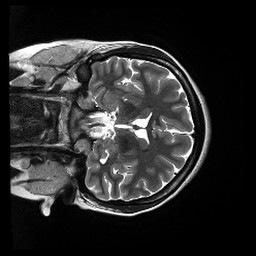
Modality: T2w
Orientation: coronal
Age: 18
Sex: female
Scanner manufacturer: siemens
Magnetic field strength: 3 T
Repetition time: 13.52 s
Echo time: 0.088 s